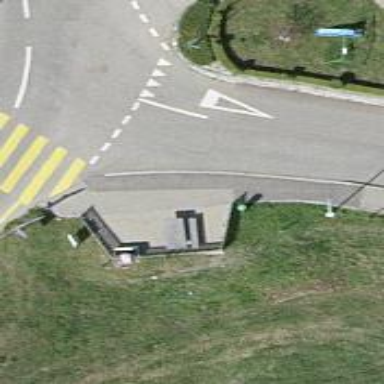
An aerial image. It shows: Bench for seating.